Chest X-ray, PA view. Patient: 40 years old, sex M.
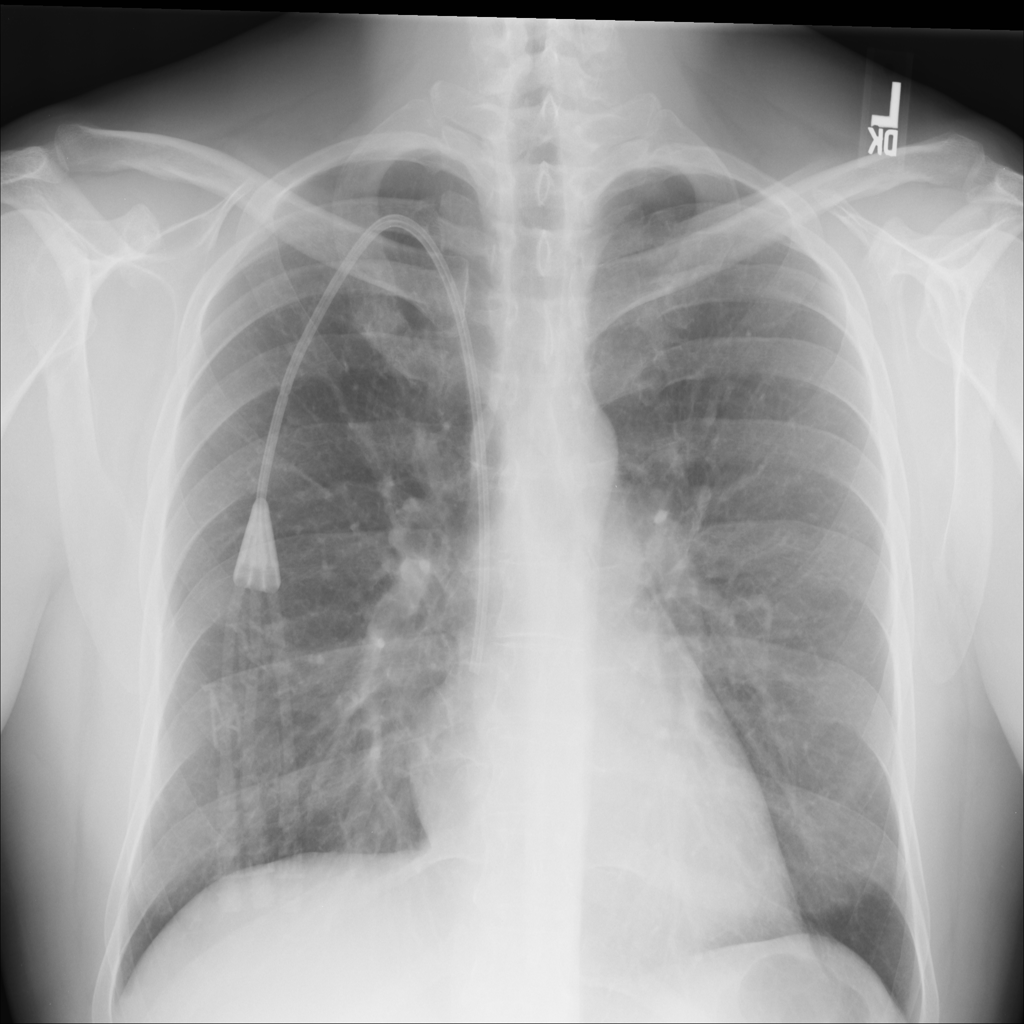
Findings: No Finding